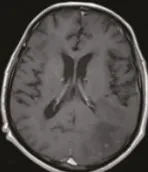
There is no remarkable contrast enhancement on T1-weighted postcontrast images (d).
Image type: radiology (mri)